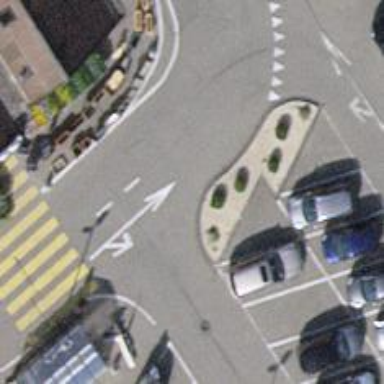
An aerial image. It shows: Bicycle parking area.